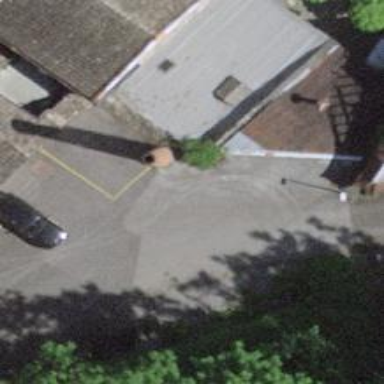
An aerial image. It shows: Chimney that is man-made.